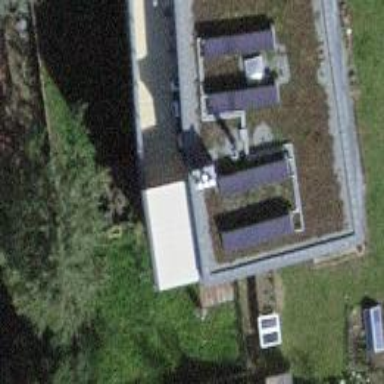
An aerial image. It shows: Solar power generator.